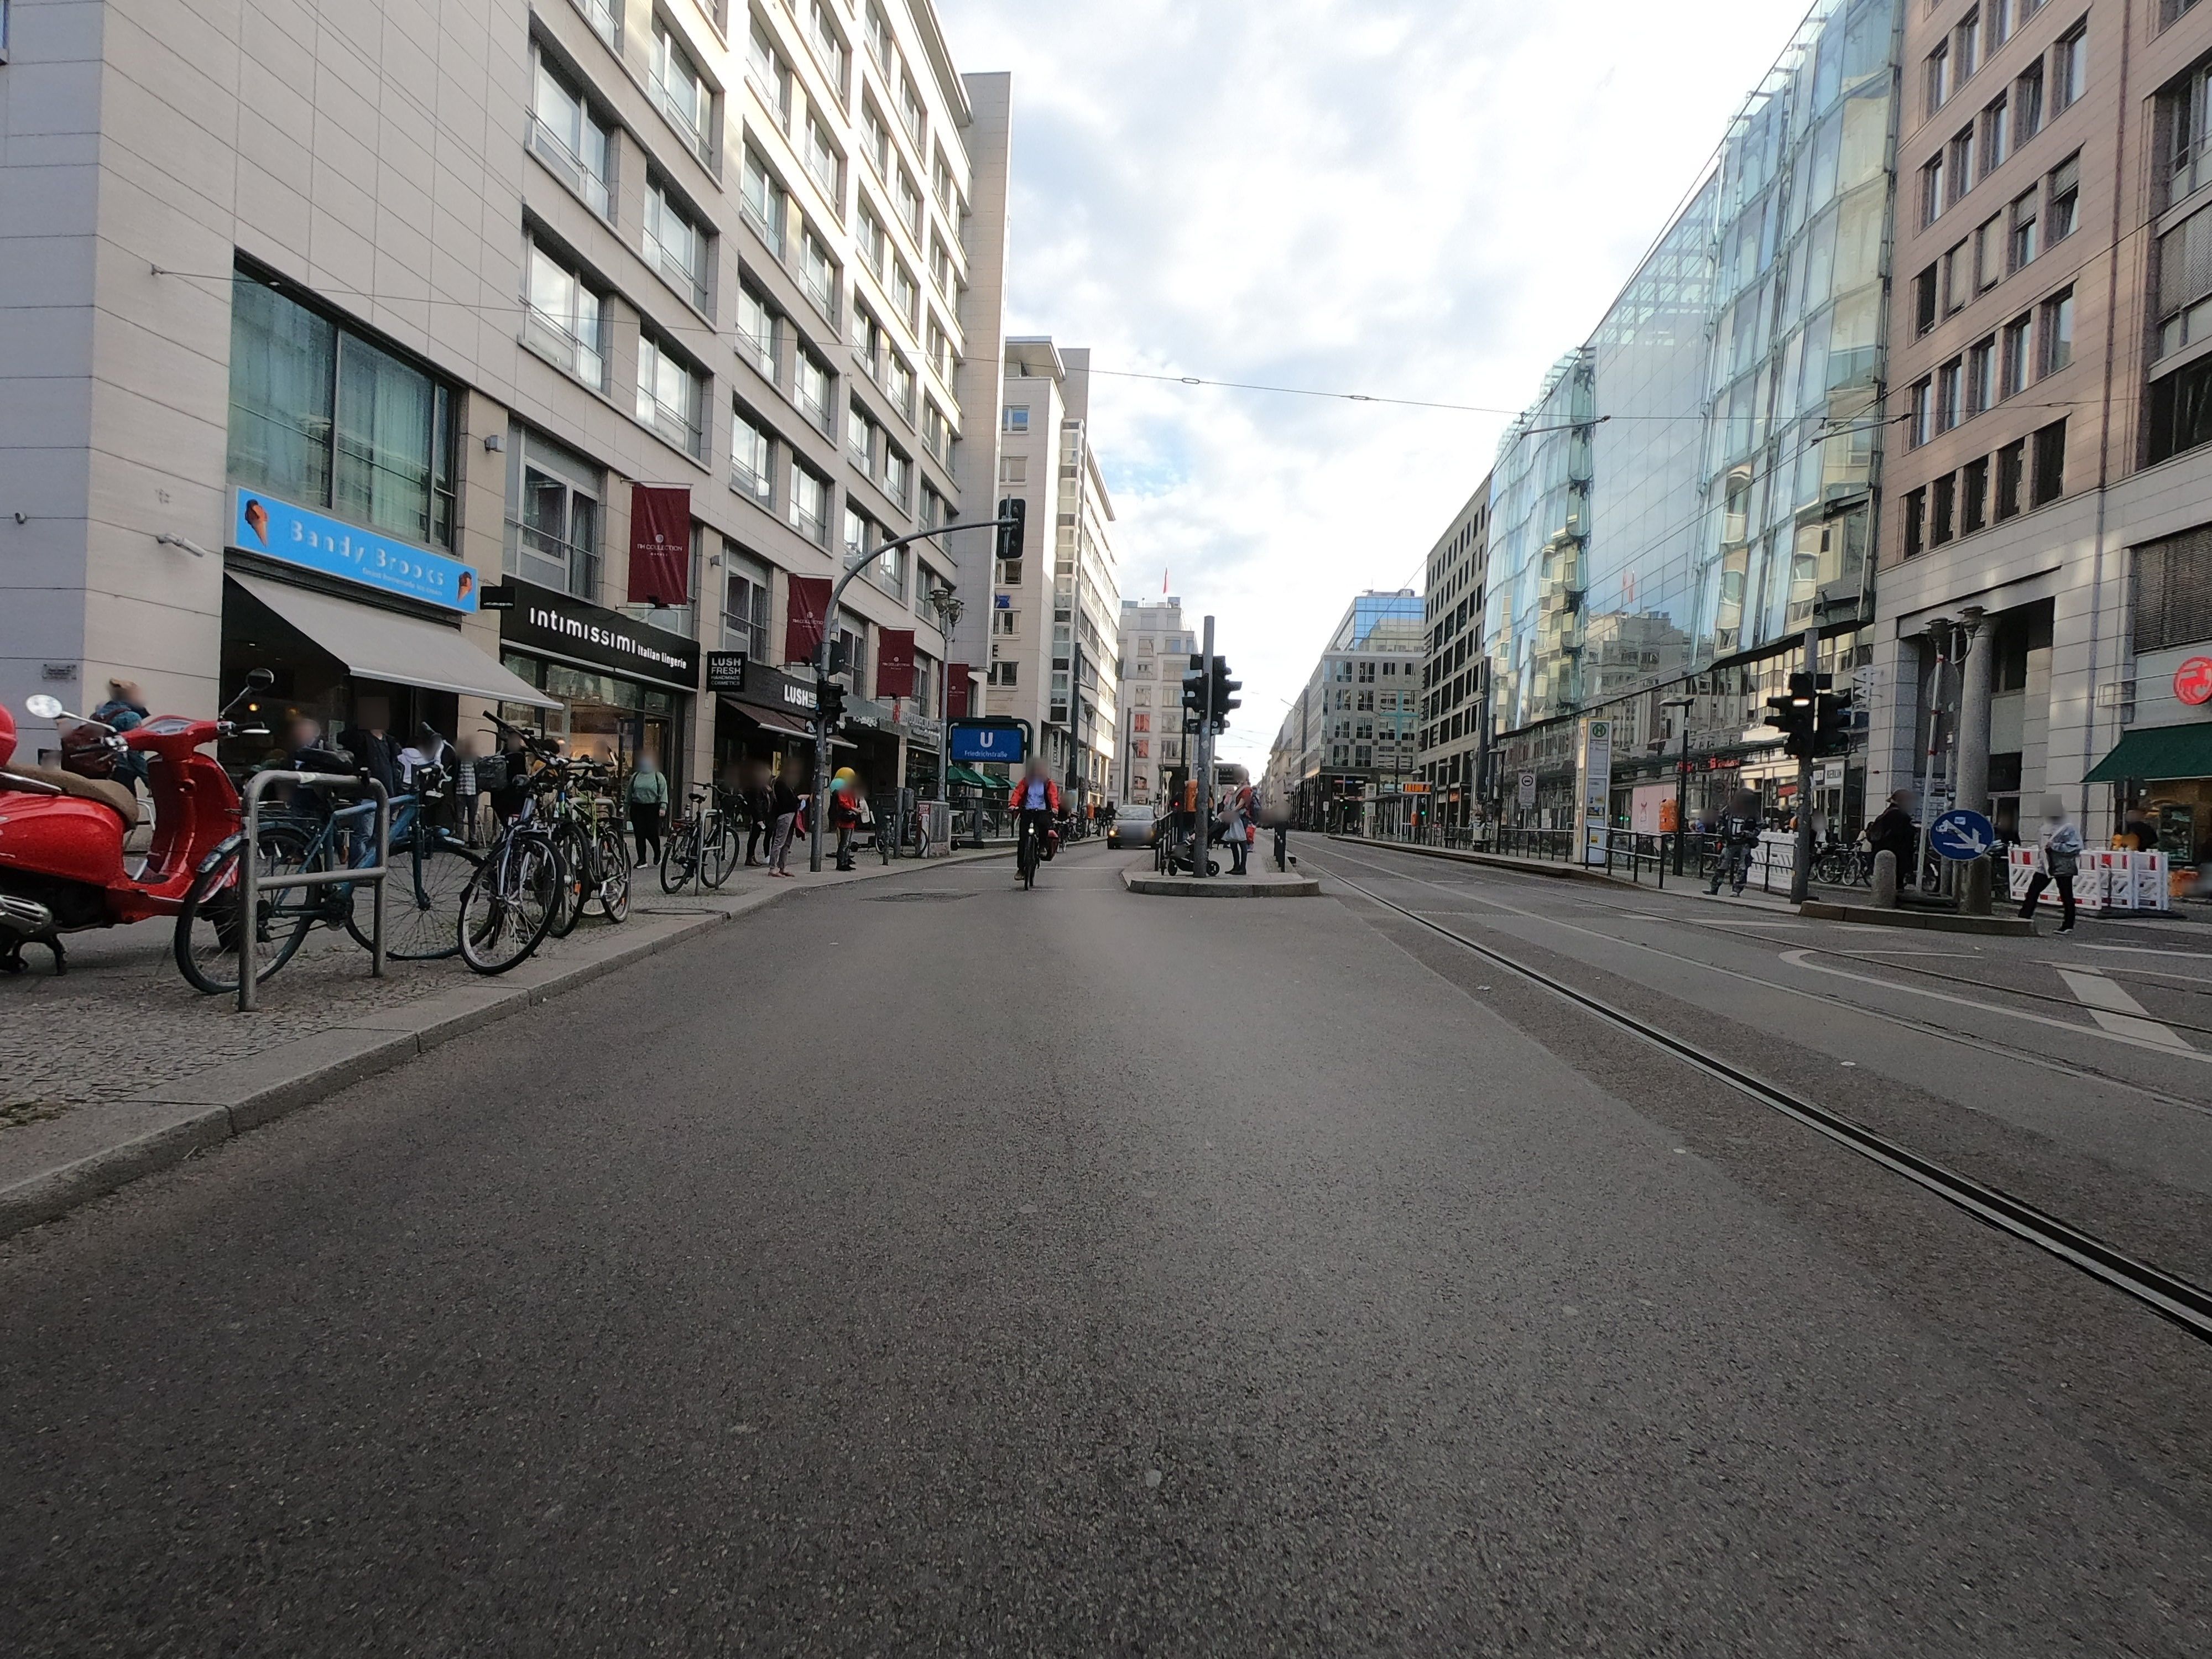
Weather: cloudy
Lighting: day
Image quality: good
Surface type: driving surface
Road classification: footway
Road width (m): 3.0
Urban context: urban centre
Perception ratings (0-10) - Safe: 3.81, Lively: 6.88, Beautiful: 7.11, Boring: 3.82, Depressing: 2.85, Wealthy: 5.27